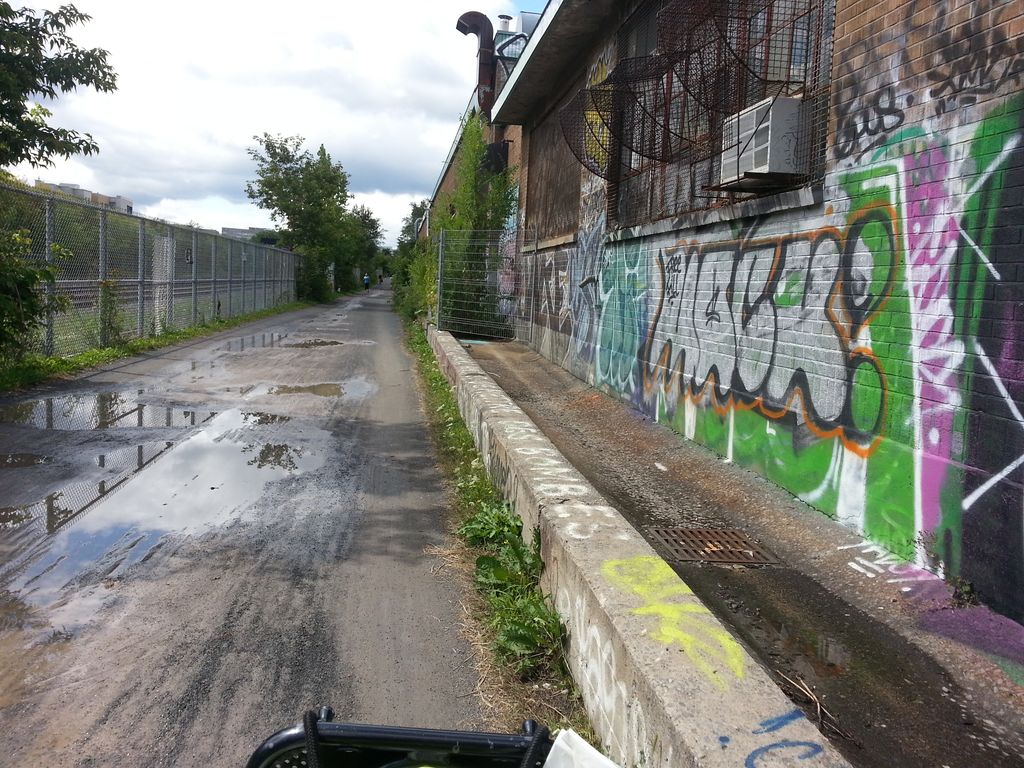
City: montreal